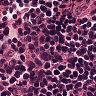
Metastatic tissue present: no